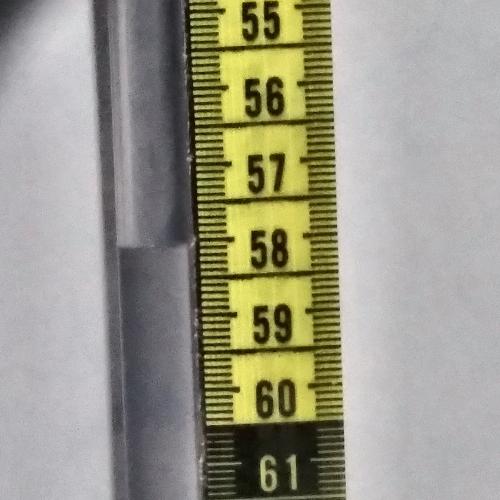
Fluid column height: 58.1 cm